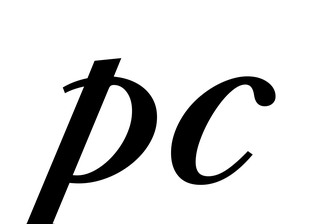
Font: LibreCaslonText-Italic_SemiBold_Italic